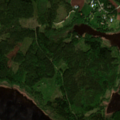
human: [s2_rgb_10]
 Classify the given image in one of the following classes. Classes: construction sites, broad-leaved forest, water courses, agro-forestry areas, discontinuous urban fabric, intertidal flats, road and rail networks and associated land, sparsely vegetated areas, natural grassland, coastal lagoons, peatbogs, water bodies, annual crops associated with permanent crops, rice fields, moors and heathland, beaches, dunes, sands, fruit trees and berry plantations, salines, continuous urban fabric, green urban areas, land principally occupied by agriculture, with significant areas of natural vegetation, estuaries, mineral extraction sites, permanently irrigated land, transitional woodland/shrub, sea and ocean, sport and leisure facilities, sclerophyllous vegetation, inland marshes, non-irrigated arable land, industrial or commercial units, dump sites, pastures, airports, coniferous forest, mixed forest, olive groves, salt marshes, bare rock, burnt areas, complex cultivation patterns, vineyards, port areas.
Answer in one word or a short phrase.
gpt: land principally occupied by agriculture, with significant areas of natural vegetation, mixed forest, sea and ocean